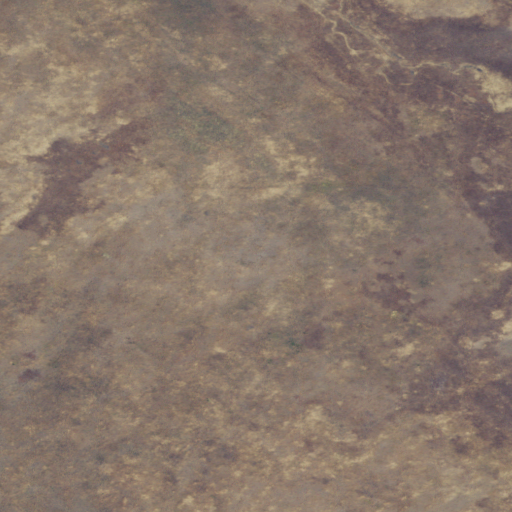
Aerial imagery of plain(s) in Oregon named The Sag containing grassland and shrub